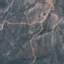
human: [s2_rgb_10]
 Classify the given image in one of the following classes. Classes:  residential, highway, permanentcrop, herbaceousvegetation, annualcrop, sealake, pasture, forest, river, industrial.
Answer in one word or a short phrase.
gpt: HerbaceousVegetation